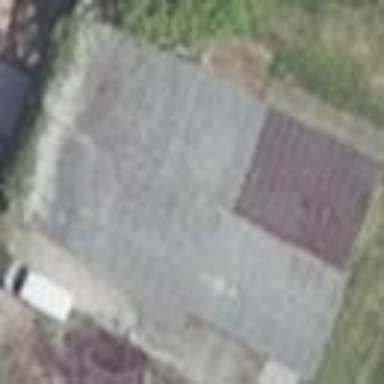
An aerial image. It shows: Shed.